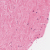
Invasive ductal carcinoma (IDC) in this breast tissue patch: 0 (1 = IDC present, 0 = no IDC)